You are looking at the unprocessed time series of a bearing vibration snapshot. Determine the bearing's health state. Answer with exactly one of: normal, inner_race, outer_race, ball.
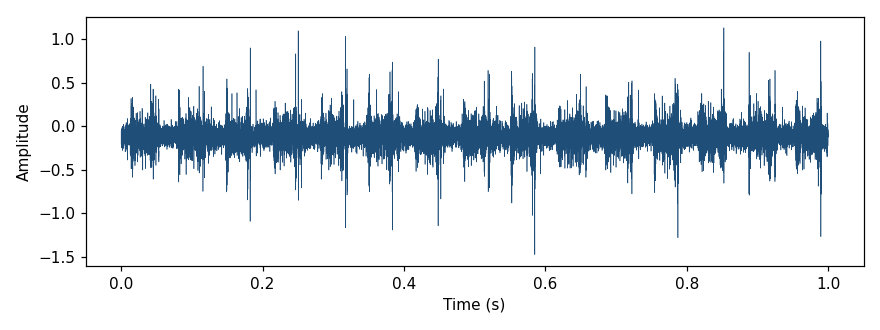
Answer: ball